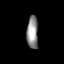
Tissue: prostate
Cell type: T cells
Senescence score: 0.2904
Nuclear area (px): 358
Mean DAPI intensity: 146.425